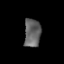
Tissue: lung
Cell type: Epithelial cells
Senescence score: 0.2345
Nuclear area (px): 459
Mean DAPI intensity: 99.739